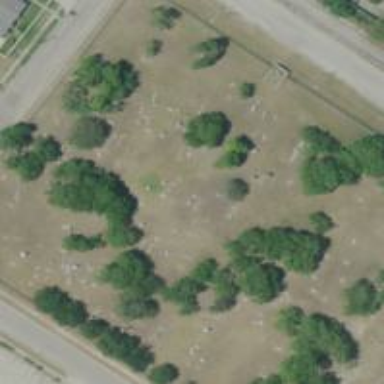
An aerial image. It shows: Memorial site with historic significance.